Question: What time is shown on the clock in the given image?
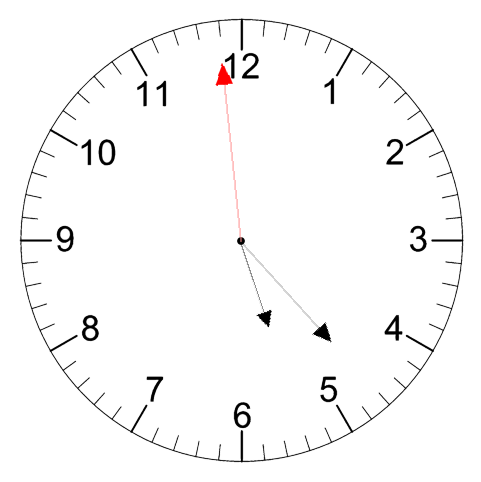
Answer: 05:22:59